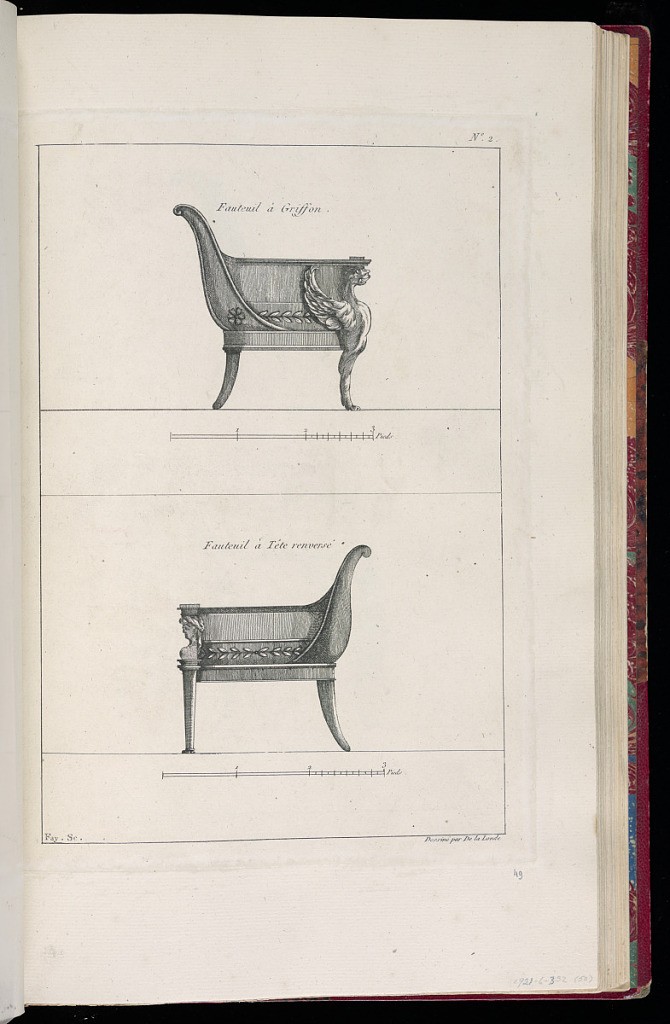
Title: Designs for Chairs
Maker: Richard de Lalonde, French, active 1780–96
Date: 1780-1789
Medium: Etching on off-white laid paper
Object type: Print
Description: Designs for two armchairs decorated with ornament motifs including sphynx, branch, rosettes. The plate is signed and numbered.